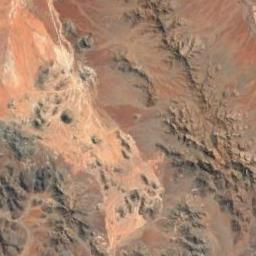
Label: mountain